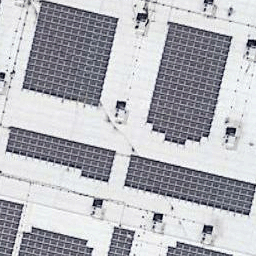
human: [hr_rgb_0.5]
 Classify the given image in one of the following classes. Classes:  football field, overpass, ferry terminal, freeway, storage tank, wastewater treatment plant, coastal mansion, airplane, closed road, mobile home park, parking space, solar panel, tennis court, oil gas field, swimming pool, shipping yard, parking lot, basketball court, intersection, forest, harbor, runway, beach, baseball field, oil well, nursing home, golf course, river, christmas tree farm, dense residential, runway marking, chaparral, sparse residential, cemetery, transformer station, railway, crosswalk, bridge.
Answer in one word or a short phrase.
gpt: solar panel